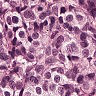
Metastatic tissue present: yes